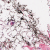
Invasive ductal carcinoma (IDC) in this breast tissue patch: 0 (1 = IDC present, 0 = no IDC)